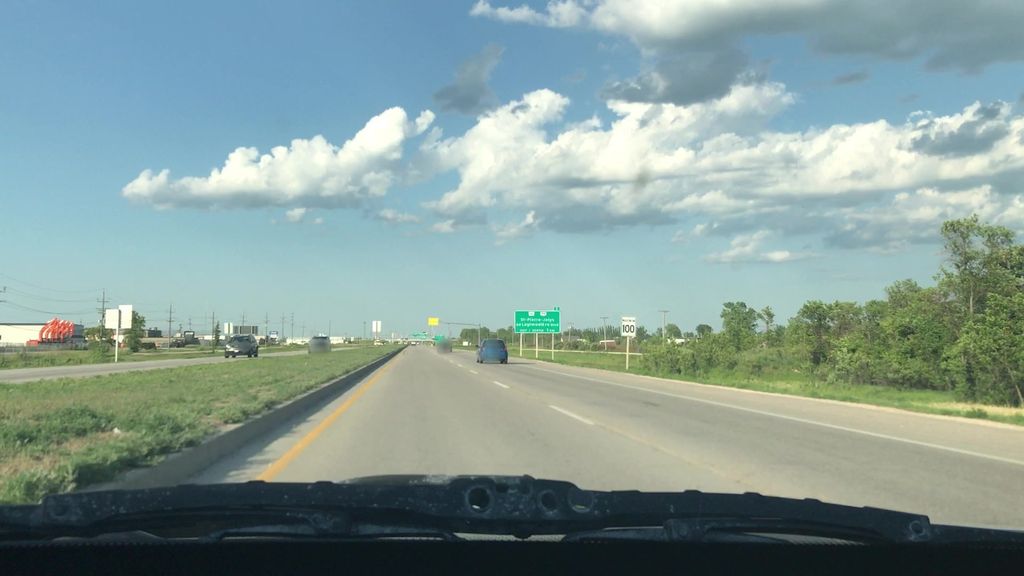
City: winnipeg